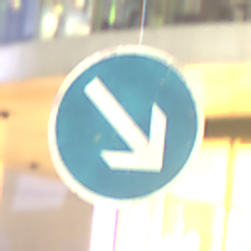
Verkehrszeichen: VorgeschriebeneVorbeifahrtRechts
Umgebung: Outdoor, Urban
Tageszeit: Night
Wetter: PartlyCloudy
Licht: Artificial
Jahreszeit: NotSpecified
Kontrast: HighContrast